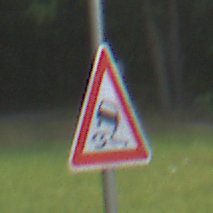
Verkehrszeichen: SchleuderOderRutschgefahr
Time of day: SunriseSunset
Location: Outdoor (Nature)
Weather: PartlyCloudy
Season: NotSpecified
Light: Natural